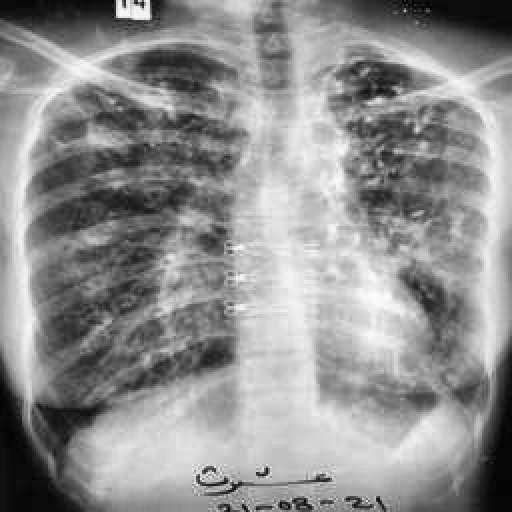
Finding: TUBERCULOSIS